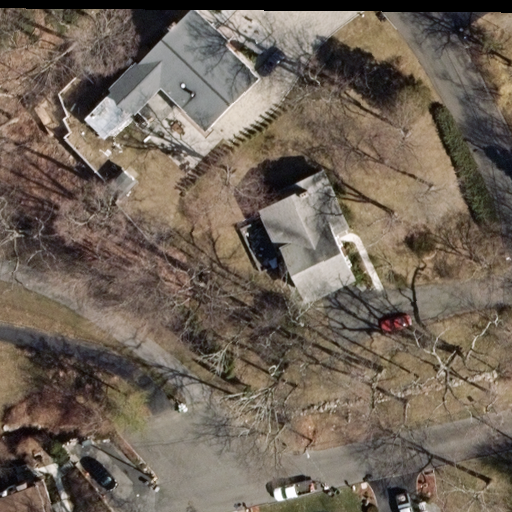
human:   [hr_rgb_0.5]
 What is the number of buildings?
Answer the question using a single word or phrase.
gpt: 3

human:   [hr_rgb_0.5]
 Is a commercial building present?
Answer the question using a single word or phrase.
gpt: no

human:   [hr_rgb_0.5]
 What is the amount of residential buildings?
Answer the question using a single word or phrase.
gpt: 3

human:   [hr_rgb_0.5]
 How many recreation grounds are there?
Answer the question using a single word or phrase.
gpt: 0

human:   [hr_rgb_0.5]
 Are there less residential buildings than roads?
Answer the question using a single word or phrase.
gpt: no

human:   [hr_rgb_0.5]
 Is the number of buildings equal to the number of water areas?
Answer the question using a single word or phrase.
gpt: no

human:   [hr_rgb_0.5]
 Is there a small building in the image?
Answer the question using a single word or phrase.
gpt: yes

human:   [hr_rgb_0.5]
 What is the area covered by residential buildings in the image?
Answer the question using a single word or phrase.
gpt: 734m2

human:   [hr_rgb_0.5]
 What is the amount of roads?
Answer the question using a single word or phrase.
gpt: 2

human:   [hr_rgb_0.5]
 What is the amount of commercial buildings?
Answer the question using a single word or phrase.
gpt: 0

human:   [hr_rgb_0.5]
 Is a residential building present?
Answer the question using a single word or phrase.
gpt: yes

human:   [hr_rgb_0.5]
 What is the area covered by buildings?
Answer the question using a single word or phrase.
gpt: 734m2

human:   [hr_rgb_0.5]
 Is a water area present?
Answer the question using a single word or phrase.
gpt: no

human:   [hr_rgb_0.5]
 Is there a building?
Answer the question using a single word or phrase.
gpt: yes

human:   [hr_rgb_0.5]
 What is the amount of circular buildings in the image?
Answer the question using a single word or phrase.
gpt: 0

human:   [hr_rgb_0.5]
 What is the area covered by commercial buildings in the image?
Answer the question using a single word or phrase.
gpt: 0m2

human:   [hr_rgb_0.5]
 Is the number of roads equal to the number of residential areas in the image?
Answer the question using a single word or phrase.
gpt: no

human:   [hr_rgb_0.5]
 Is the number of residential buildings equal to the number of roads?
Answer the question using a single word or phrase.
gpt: no

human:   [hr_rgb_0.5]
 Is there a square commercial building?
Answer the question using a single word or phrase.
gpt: no

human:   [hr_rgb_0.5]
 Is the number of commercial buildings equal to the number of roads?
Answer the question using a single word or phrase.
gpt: no

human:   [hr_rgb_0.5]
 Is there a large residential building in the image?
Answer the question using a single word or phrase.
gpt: no

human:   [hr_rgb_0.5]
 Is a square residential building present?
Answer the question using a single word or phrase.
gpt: no

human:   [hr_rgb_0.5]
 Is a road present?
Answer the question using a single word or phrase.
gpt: yes

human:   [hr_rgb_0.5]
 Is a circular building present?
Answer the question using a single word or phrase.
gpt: no

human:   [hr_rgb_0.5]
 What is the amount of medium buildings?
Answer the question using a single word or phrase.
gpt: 2

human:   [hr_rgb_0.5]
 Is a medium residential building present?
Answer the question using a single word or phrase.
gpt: yes

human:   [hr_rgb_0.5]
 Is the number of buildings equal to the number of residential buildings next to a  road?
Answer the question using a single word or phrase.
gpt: yes

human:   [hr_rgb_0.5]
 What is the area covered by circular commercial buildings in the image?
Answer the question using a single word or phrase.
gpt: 0m2

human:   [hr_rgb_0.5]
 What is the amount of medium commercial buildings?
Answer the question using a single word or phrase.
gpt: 0

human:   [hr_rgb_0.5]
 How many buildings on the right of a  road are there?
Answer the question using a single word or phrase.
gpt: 0

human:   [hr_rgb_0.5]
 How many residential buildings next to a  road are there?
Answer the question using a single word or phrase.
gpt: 3

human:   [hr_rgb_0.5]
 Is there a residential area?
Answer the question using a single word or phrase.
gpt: no

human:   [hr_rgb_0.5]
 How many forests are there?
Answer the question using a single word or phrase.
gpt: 0

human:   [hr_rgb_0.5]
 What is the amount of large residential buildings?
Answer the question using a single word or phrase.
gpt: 0

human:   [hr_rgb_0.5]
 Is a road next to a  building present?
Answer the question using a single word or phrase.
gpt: yes

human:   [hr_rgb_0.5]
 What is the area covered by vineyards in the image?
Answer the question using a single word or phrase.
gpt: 0m2

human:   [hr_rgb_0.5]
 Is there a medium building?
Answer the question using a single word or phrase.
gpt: yes

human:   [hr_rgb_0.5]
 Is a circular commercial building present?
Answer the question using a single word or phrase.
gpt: no

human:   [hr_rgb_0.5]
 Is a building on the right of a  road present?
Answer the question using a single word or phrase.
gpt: no

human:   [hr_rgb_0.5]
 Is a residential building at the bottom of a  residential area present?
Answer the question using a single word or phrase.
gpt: no

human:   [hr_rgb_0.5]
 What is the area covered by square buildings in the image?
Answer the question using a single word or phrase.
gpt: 0m2

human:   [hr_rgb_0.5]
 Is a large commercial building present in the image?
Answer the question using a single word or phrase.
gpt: no

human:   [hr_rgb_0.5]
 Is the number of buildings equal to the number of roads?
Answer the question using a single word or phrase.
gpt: no

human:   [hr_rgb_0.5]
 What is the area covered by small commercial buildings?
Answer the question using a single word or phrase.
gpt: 0m2

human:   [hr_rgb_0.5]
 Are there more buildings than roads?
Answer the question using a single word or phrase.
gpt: yes

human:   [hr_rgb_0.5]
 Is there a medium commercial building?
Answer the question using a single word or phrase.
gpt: no

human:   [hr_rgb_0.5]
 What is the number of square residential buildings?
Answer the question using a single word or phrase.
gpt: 0

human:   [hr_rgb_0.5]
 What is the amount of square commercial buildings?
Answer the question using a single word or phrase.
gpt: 0

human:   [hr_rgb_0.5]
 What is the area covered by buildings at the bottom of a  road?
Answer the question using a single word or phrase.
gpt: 346m2

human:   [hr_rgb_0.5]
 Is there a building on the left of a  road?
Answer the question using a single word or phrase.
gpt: yes

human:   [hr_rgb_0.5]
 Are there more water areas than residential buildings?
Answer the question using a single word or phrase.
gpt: no

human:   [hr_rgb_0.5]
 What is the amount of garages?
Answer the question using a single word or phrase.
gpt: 0

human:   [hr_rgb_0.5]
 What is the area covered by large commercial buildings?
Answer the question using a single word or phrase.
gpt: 0m2

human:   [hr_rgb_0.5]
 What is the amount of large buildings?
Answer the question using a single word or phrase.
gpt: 0

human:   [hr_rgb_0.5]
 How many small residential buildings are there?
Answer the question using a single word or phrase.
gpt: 1

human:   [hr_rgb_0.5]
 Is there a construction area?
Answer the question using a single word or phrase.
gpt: no

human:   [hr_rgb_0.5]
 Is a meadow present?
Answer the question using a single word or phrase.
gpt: no

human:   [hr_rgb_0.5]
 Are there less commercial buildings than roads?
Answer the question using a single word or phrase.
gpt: yes

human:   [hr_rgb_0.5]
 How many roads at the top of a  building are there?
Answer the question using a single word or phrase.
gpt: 2

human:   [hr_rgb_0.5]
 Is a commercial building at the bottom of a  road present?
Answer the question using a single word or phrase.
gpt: no

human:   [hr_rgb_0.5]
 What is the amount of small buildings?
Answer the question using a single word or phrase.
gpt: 1

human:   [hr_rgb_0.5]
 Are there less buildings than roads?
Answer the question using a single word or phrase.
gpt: no

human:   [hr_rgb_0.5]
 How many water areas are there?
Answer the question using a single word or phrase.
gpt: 0

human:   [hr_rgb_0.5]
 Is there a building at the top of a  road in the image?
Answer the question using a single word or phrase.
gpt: yes